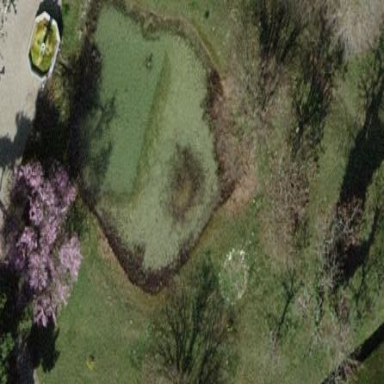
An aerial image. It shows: Pond surrounded by natural water.